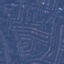
Label: Residential